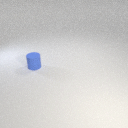
small blue rubber cylinder